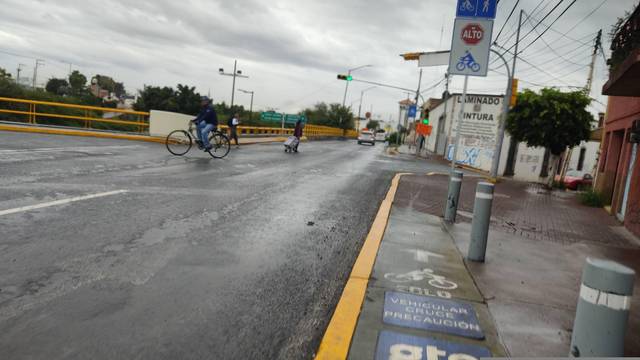
Region: Mexico
Coordinates: 21.131, -101.678